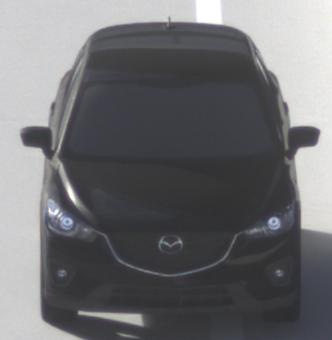
Make: Mazda
Model: CX-5 2.0 SKYACTIV-G 160
Detailed model: CX-5 (GH)
Model produced from: 2012/04
Model produced until: 2015/02
Doors: 5
Color: black
Road condition: dry road
Daytime: sunrise or sunset
Contrast: medium contrast